Question: How can I create a custom button like this?

It should be just clickable area not a real button.
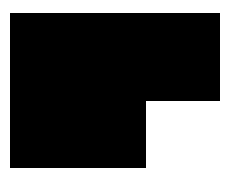
Answer: save that as a png and and put it in your drawables folder. Then in your xml use something like this
'''
<Button
android:height="wrap_content"
android:width="wrap_content"
android:background="@drawable/your_png"
/>
'''
I am not 100% positive that the corner cut out is going to work properly. That corner area that is gone may end up being clickable. If that is the case and if you don't want it to be then you'll have to slice your picture in half somewhere create two buttons that you can set next to each other to make up that shape and use the same click listener for both. From the users perspective it will still seem like one button.